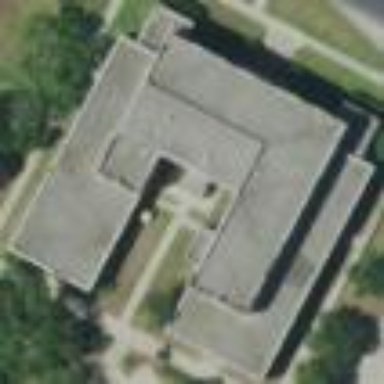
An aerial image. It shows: College building.